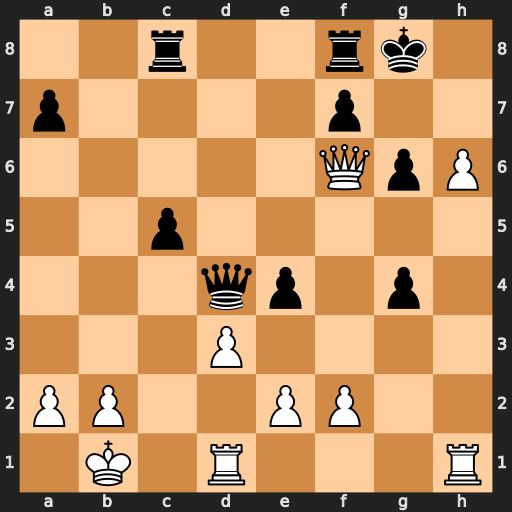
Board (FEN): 2r2rk1/p4p2/5QpP/2p5/3qp1p1/3P4/PP2PP2/1K1R3R
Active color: w
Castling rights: -
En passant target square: -
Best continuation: h7#